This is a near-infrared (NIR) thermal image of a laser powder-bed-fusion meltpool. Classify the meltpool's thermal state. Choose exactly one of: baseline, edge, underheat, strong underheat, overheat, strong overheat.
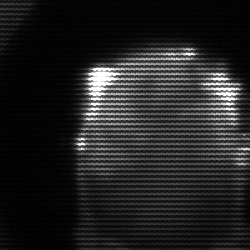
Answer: baseline